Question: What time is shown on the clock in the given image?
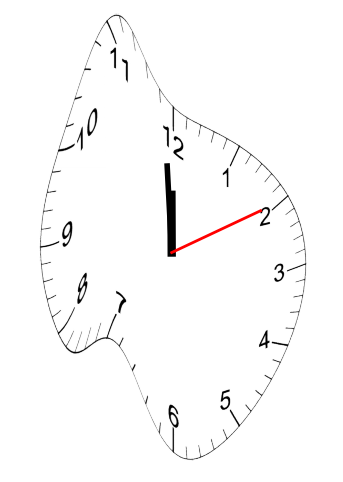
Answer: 11:59:10